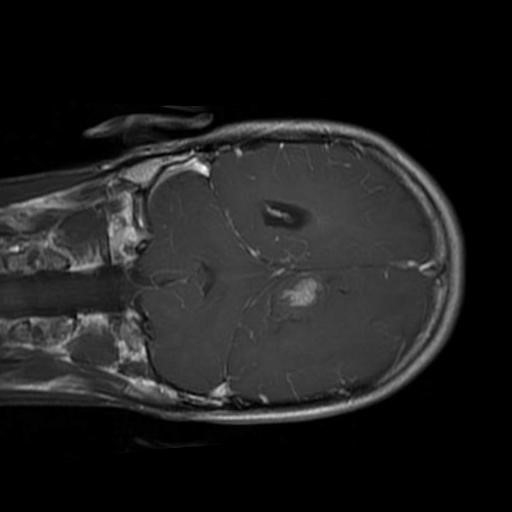
Label: brain_glioma